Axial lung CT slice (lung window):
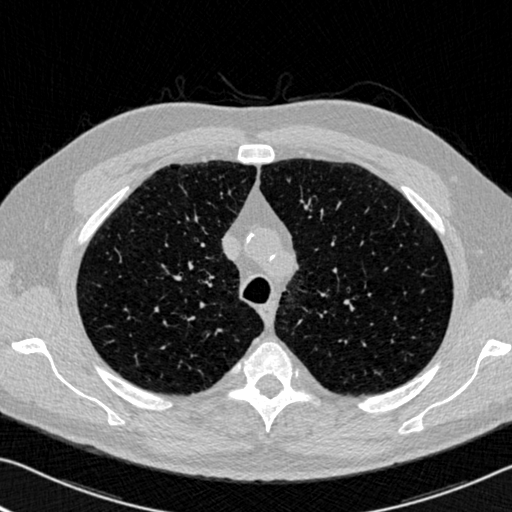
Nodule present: no